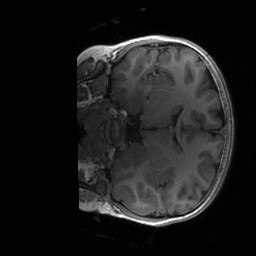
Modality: T1w
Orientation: coronal
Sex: female
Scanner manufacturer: siemens
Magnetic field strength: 3 T
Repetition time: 1.9 s
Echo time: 0.00243 s